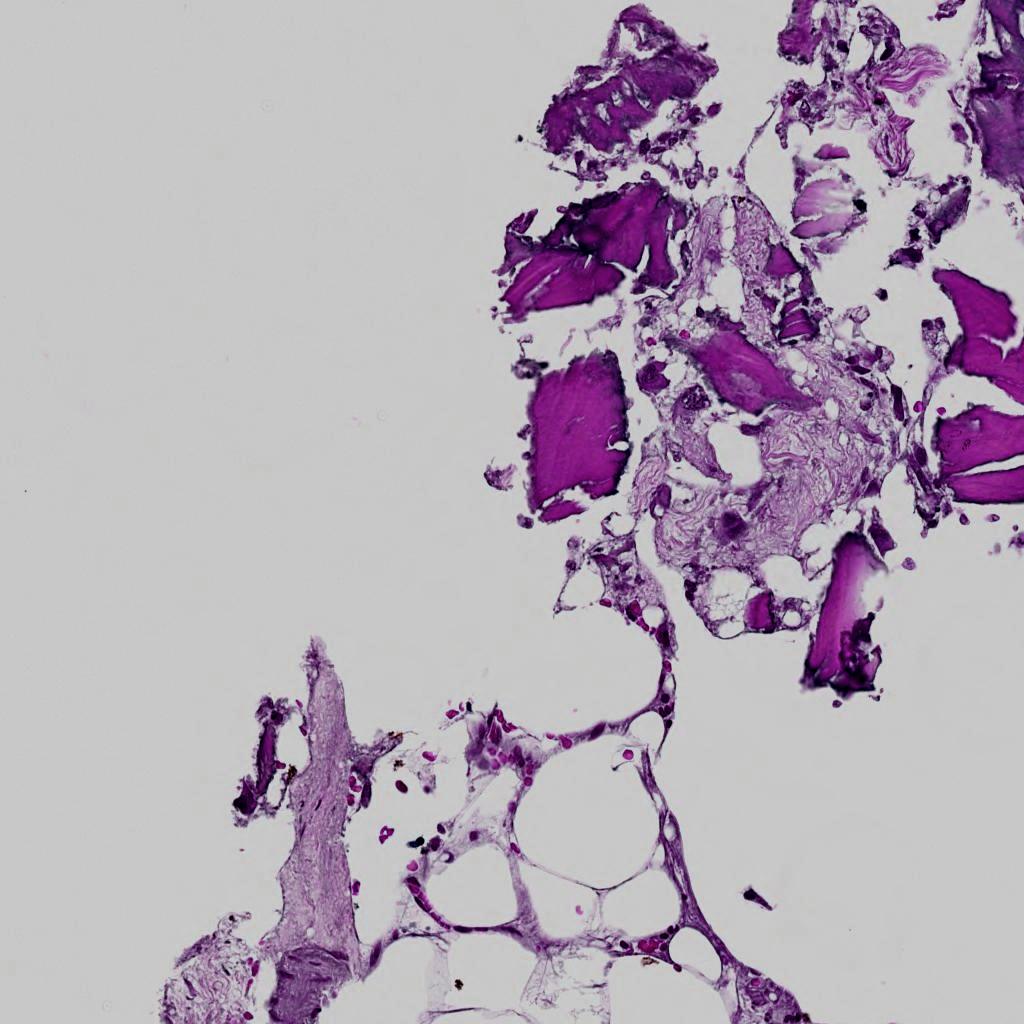
Label: Non-Tumor